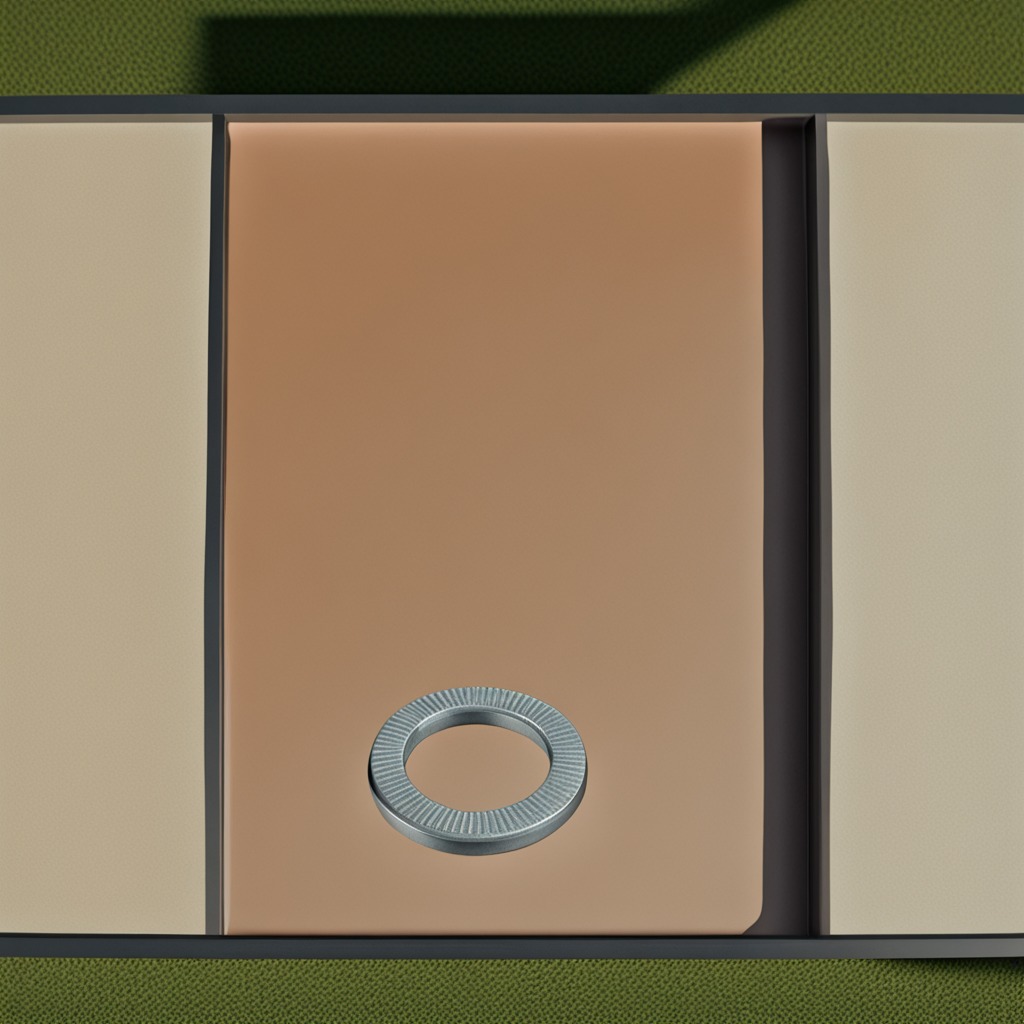
A flat metal washer is lying on a textured surface in a temporary outdoor tool station.